Current action and preconditions to check: path_clear

Your task: For each precondition in the list above, predict whether it will hold at this action.

Consider the current scene as observed from the mobile robot's camera, and analyze the predicted future states of all dynamic agents (e.g., people, animals, vehicles, or any moving entities) within the NEXT SECOND.

IMPORTANT: Only answer "very likely" if you are absolutely certain—based on strong, clear evidence—that a dynamic agent will violate the precondition in the predicted future state. Do NOT answer "very likely" for unlikely, ambiguous, or low-probability risks.

Ask yourself for each precondition: Is there a high probability, with clear and convincing evidence, that the predicted future states of any dynamic agent will interfere with the predicted future state of the currently executing action within the NEXT SECOND, causing that precondition to fail?

Assess the risk level based on these predictions. Use "likely" or "very likely" if motions create a clear risk of interference.

Use "neutral" or "improbable" if agents are nearby but their predicted paths are clearly diverging or non-conflicting.

Failure Risk Categories: "very improbable", "improbable", "neutral", "likely", "very likely"

Answer Format: Output ONLY the probability_of_failure value from these categories: "very improbable", "improbable", "neutral", "likely", "very likely"

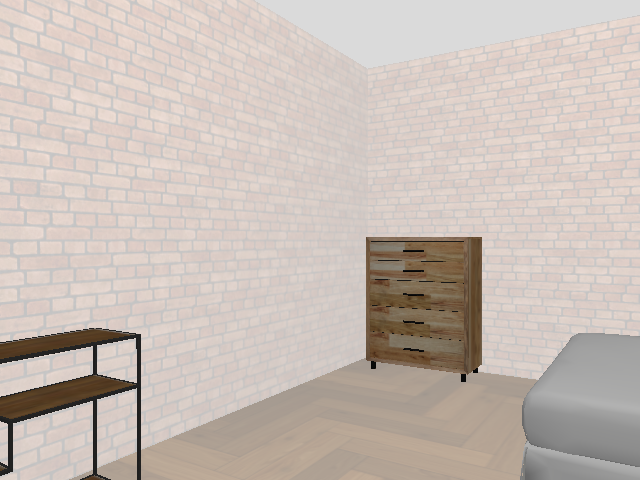

Answer: very improbable